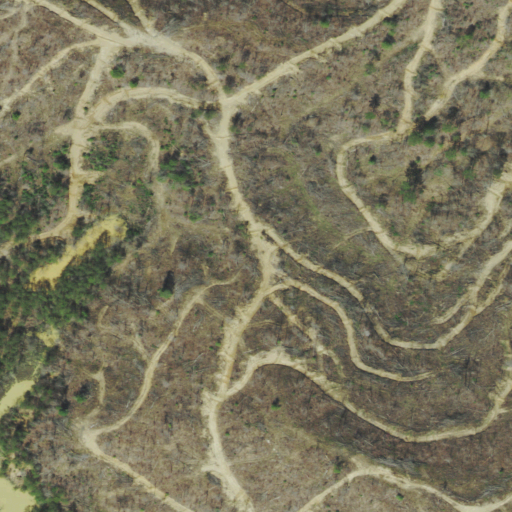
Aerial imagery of ridge(s) in Tennessee named Fork Ridge containing grassland, deciduous forest, evergreen forest, mixed forest, open water, shrub, and barren land